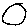
Label: circle